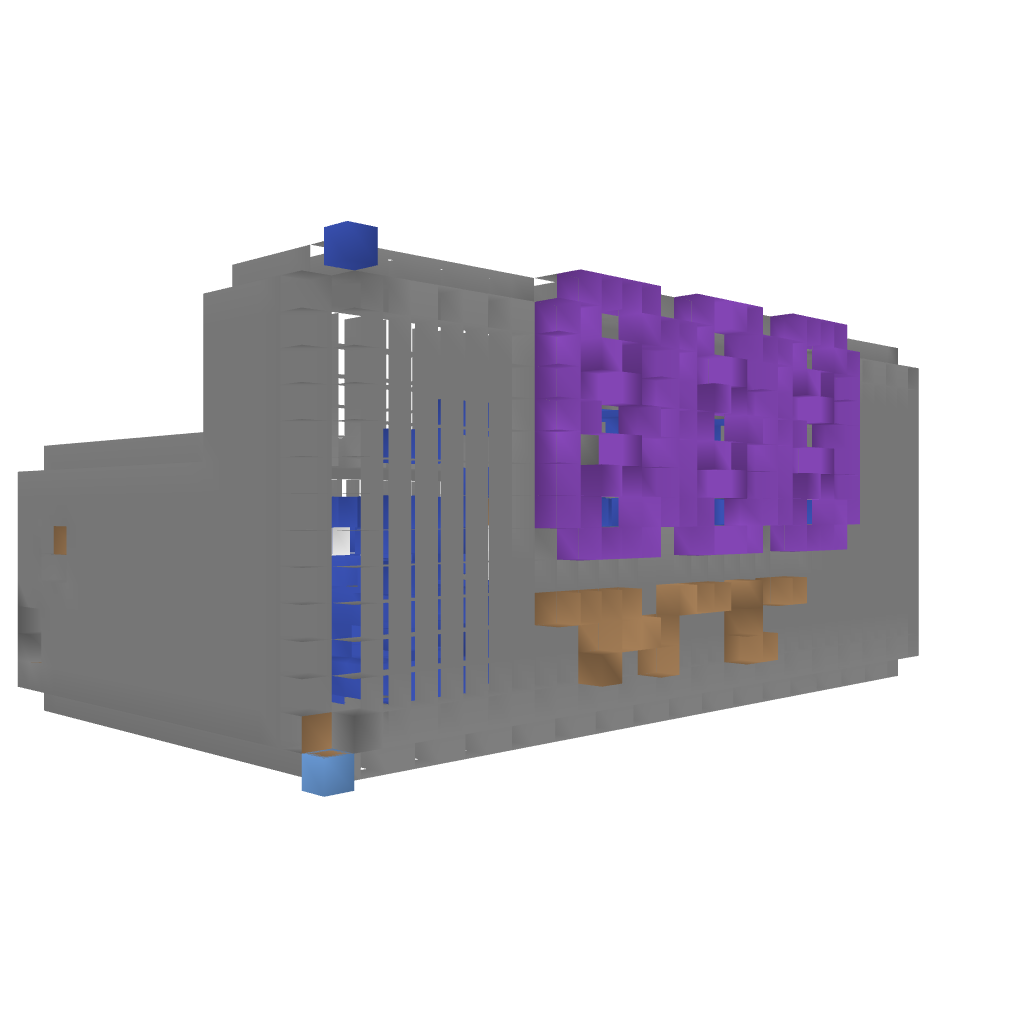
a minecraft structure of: Compact 9-0 Count Down bad low quality